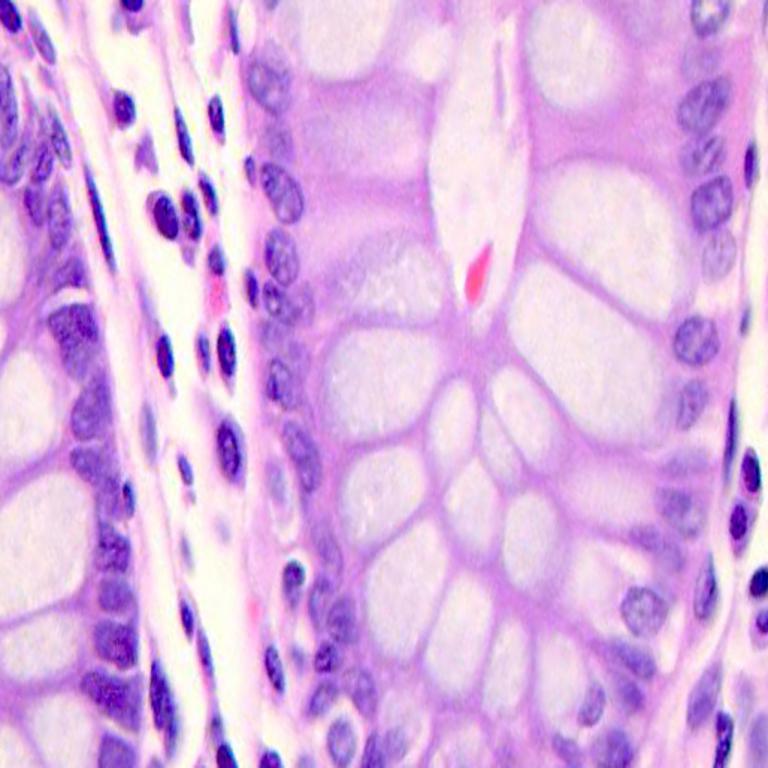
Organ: colon
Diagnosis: benign